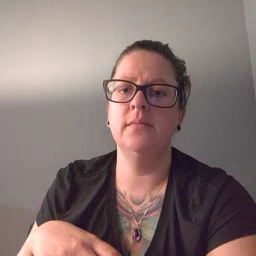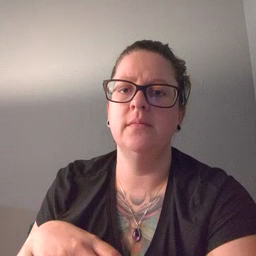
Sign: hot